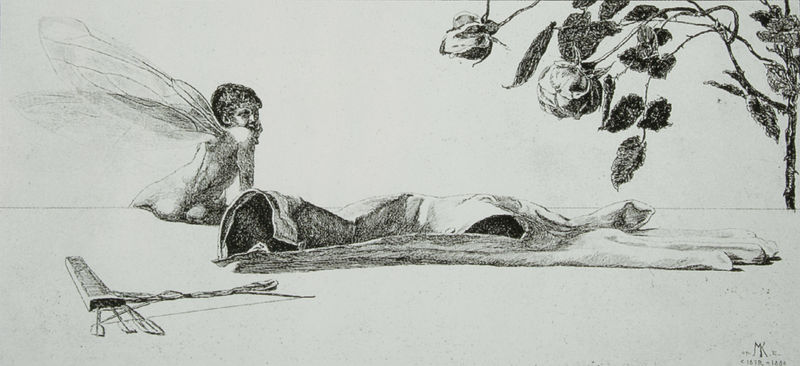
Titel: Phantasie über den Fund eines Handschuhs; 10.Amor
Künstler: Max Klinger
Standort: München
Institution: Staatliche Graphische Sammlung
Schlagwörter: baum, blätter, flügel, gott, haut, himmel, nackt, schatten, weiß, mädchen, sitzen, blume, blumen, finger, grau, handschuh, kleid, licht, profil, rücken, schwarz, skizze, symbol, tisch, zeichnung, blick, blüte, blüten, rose, rosen, tuch, hose, arm, falten, gesicht, kleidung, mensch, signatur, horizont, natur, gewand, haare, sitzend, stoff, drei, blatt, pflanze, fliegen, engel, putte, stilleben, stillleben, hintern, holzschnitt, rückenansicht, schrift, papier, liegen, sitz, bogen, fläche, grafik, schattierung, schattierungen, weis, querformat, jugendstil, gerade, sitzt, klinger, max klinger, junge, fliege, jahreszahl, geschlossen, blütenblätter, kante, tusche, linie, kohle, rückseite, druck, schnitt, schwarzweiss, druckgrafik, schraffur, radierung, stich, bleistift, jüngling, hubi, knospe, dornen, durchsichtig, insekt, libelle, symbolik, amor, kupferstich, drehung, fee, köcher, pfeil, zerbrochen, elfe, pfeile, rosenstock, armor, sehne, arc, dessin, ange, dorn, flugzeug, flèche, ailes, hülle, pfeil und bogen, dorne, insektenflügel, le gant, libellenflügel, rückebn, sigmatur, flügle, cupidon, i, 1881, mk, rosenzweig